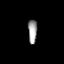
Tissue: lung
Cell type: Endothelial cells
Senescence score: 0.5503
Nuclear area (px): 212
Mean DAPI intensity: 155.736